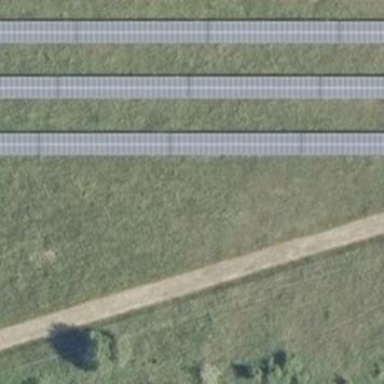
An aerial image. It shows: Solar power generator using photovoltaic panels.